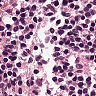
Metastatic tissue present: no